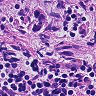
Metastatic tissue present: yes